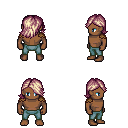
a pixel art fantasy rpg character, male body template, human, dark skin, leather shoulder armor, teal pants, white blonde swoop hairstyle, four views (front, back, left, right), 2x2 character sprite sheet, small pixel art, hard edges, no anti-aliasing